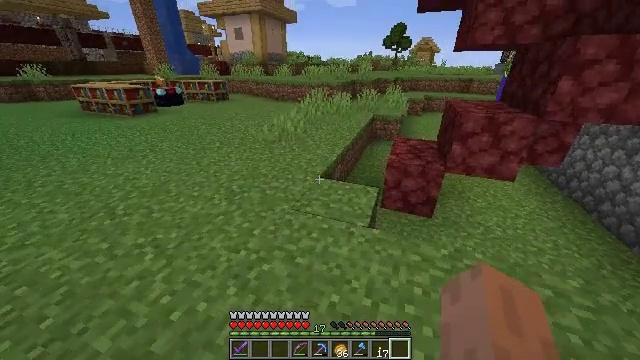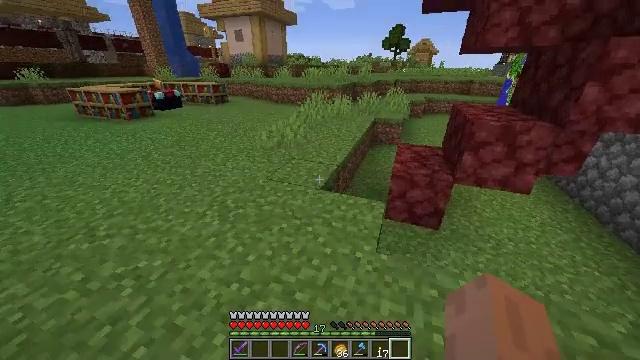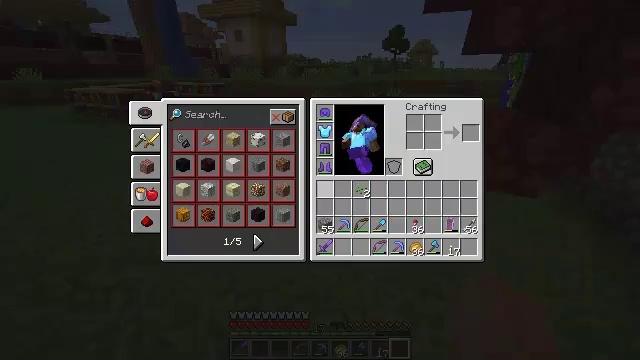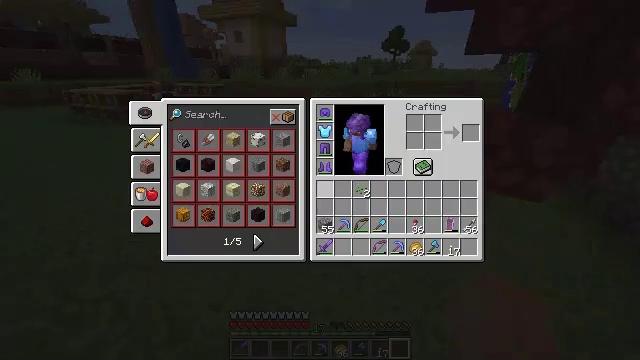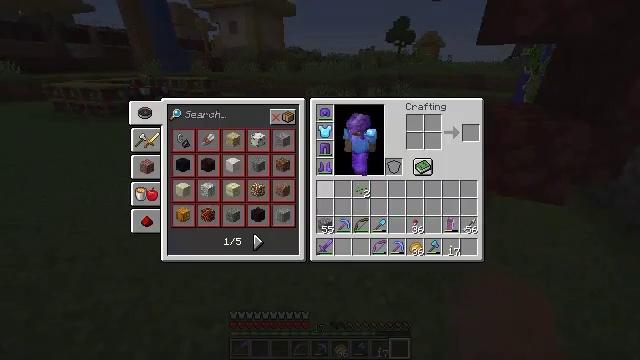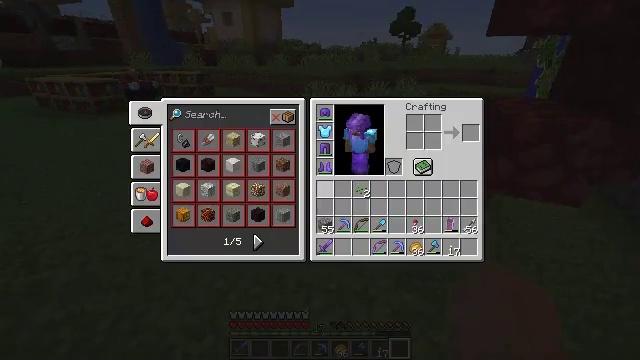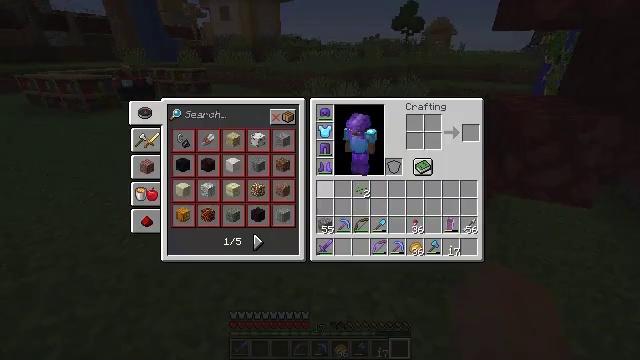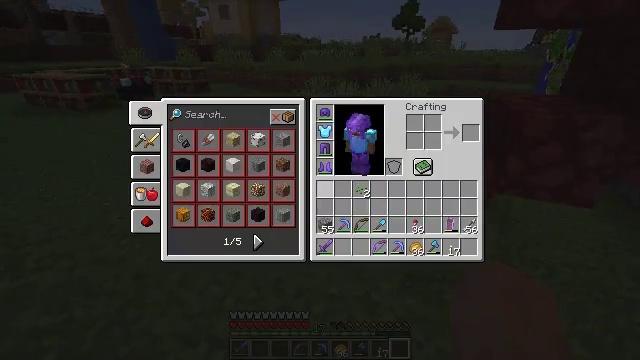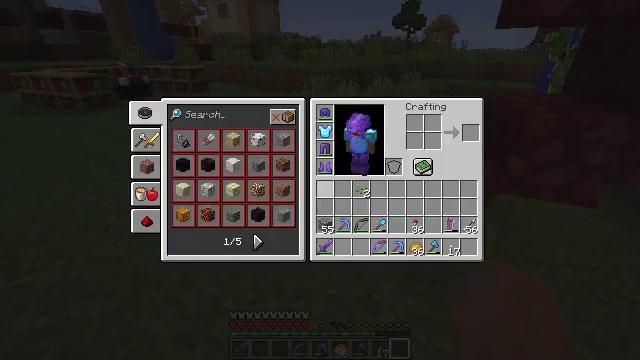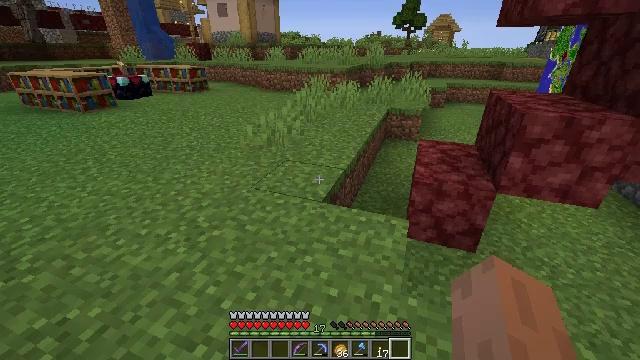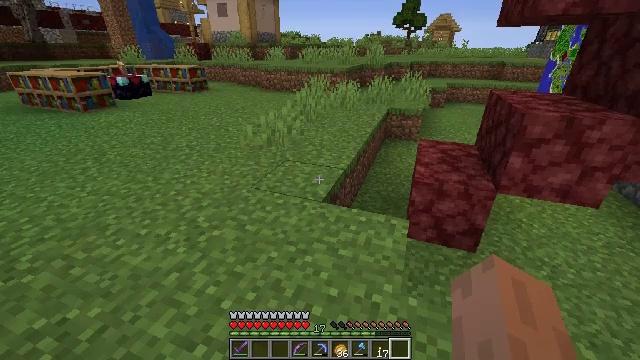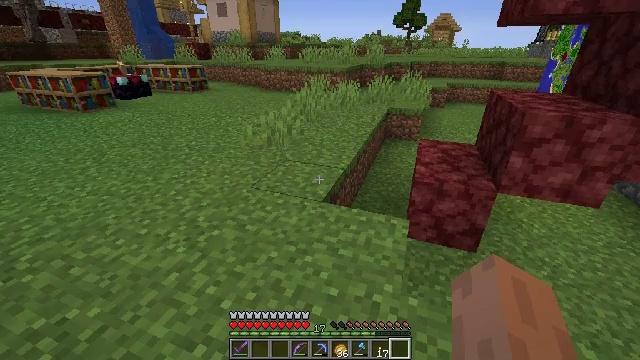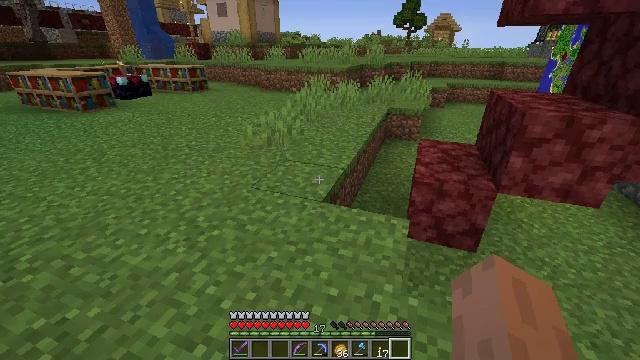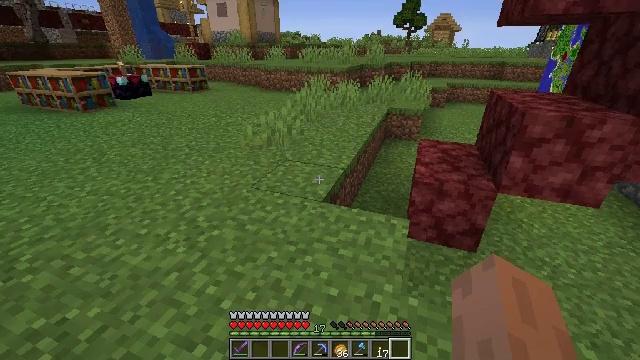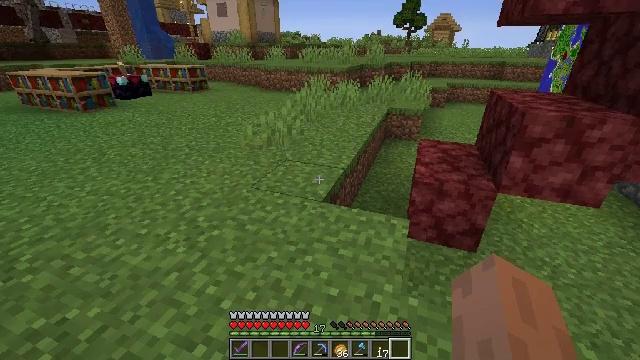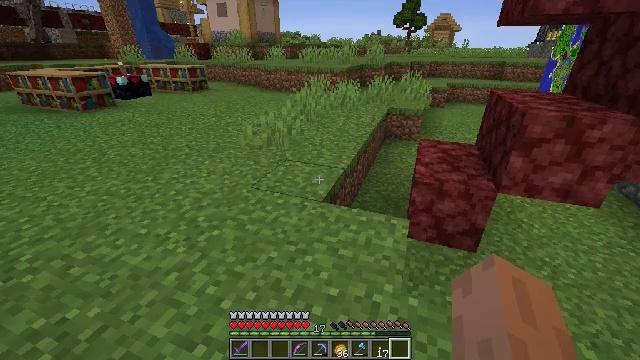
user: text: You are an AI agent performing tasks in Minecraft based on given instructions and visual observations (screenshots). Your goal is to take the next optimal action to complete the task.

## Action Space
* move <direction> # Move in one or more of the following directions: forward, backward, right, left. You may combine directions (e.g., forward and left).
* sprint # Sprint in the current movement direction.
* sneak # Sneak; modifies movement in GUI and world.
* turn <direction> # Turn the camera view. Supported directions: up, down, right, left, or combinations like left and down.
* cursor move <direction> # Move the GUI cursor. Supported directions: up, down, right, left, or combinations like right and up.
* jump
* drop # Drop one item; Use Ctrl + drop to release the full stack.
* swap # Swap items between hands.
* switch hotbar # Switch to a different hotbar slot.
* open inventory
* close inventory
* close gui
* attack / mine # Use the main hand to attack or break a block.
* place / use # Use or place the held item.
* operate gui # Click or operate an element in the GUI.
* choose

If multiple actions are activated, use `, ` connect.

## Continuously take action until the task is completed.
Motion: motion action
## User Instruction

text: Mine the white banner to collect it.
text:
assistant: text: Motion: move forward
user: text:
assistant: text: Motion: open inventory
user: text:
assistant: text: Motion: open inventory
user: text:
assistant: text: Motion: open inventory
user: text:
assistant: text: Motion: no_op
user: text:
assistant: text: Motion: no_op
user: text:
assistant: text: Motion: no_op
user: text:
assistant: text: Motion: no_op
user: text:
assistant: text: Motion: close inventory
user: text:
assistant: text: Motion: close inventory
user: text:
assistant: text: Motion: no_op
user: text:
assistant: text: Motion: no_op
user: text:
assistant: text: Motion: no_op
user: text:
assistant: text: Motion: no_op
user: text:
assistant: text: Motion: no_op
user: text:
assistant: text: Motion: open inventory
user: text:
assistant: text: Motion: open inventory
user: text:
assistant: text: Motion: open inventory
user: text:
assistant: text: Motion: no_op
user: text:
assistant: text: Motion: no_op
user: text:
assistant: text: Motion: no_op
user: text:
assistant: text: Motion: no_op
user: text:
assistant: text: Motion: no_op
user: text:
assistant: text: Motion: no_op
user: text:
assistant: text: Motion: no_op
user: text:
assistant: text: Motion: no_op
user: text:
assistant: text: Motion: no_op
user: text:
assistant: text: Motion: no_op
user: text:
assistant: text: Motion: no_op
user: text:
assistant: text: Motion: no_op